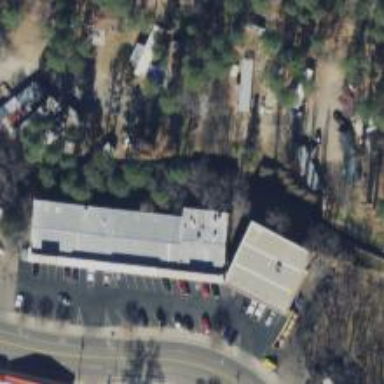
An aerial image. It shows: Retail area.